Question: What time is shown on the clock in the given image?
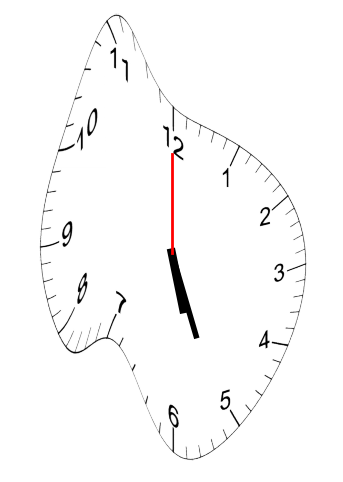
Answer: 05:26:00